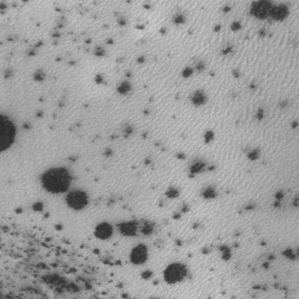
Label: frost